Question: I've got a ComboBox in ComboBoxStyle.DropDownList style.

This gets dynamically created based on the number of a passed paremeter. The letters is an ArrayList of letters which are added to the dropdown
'''
for (int a = i; a < drivesLetters.Count; a++) //drivesLetters {"A", "K", "M", so on so forth}
{
combobox.Items.Add(drivesLetters[a]); //add driveletters at element i to the combobox
}
'''
I've been trying to create a method so that when I click on a dropdown list, the letters which are already selected on other dropdown lists should not show up from the selections. Like on the image above, If I click on M, then M should not show up in the dropdowns which have currently A and K selected. If I select V, then V should be selected, not show on the list, M should be added.
My goal is for each of the ComboBox to have a unique Value. It is to prevent users from choosing the same letter "A" to two ComboBox.
I'm not sure how to actually do this. I wonder if I should have two ArrayLists (one holds the letters used in the dropdown, and another one to hold all the unused letters).
I am looking at an implementation like <URL> but obviously in C#.
Please kindly point me to a good starting point. I've tried so many methods, but no success..
Thanks!
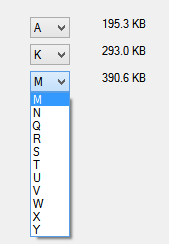
Answer: I think something like this should accomplish your goal:
'''
private void comboBox_SelectedItemChanged(object sender, EventArgs e)
{
ComboBox[] comboBoxes = { comboBox1, comboBox2, comboBox3 };
ComboBox senderBox = (ComboBox)sender;
char senderSelection = (char)senderBox.SelectedItem;
foreach (ComboBox comboBox in comboBoxes)
{
if (comboBox != senderBox)
{
char comboBoxSelection = (char)comboBox.SelectedItem;
comboBox.Items.Clear();
comboBox.Items.AddRange(_driveLetters.Where(
letter => letter != senderSelection).Cast<object>().ToArray());
comboBox.SelectedItem = comboBoxSelection;
}
}
}
'''
...where the code assumes your ComboBoxes are named comboBox1, comboBox2, and comboBox3 and '_driveLetters' is an instance member 'IEnumerable<char>' (e.g. List, char[], etc.) that holds the valid drive letters to display. This one event handler would be assigned to the SelectedItemChanged event on all three ComboBoxes.
Obviously you'd adjust the variable names and types to suit your specific purposes. Also, I apologize in advance for any typos and compiler errors. I just typed that here, without compiling or testing. I assume it's close enough to something usable to get you going. :)